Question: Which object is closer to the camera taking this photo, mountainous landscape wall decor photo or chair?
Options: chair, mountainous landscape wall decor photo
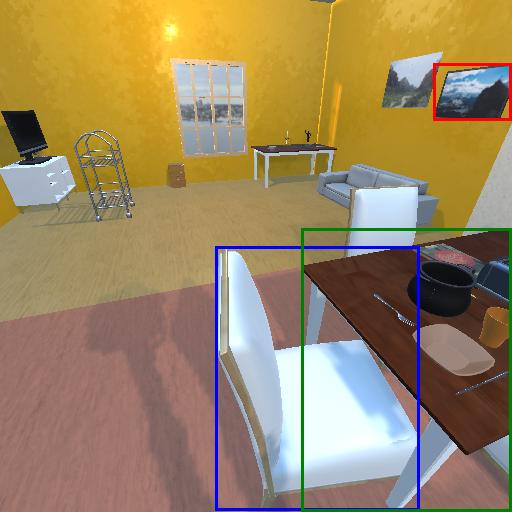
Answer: chair